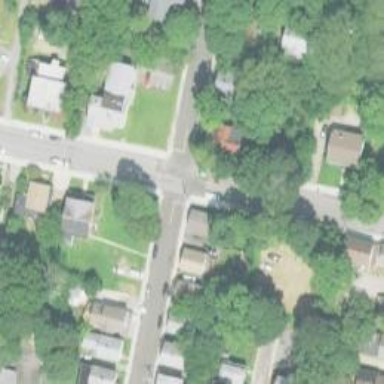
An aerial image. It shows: Residential driveway.